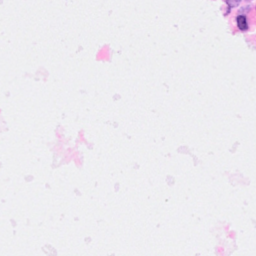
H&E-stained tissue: Breast